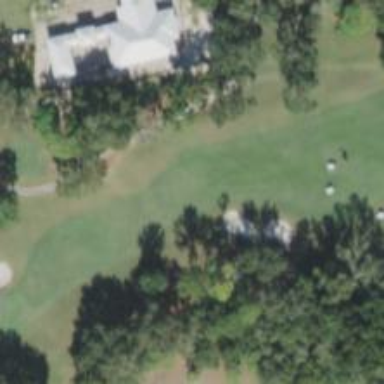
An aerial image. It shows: Scenic golf fairway.